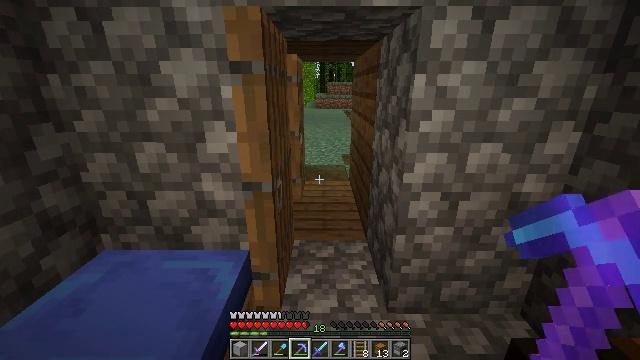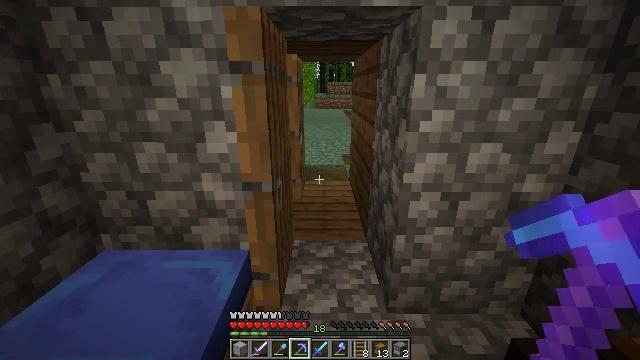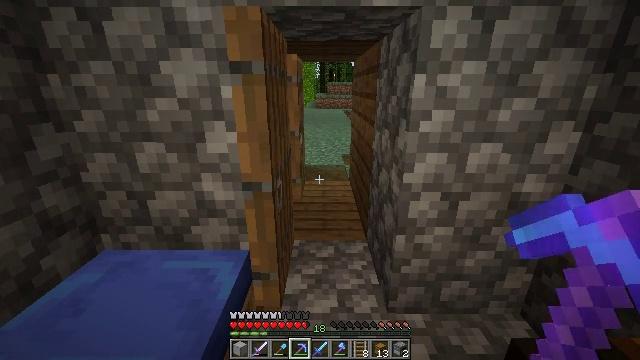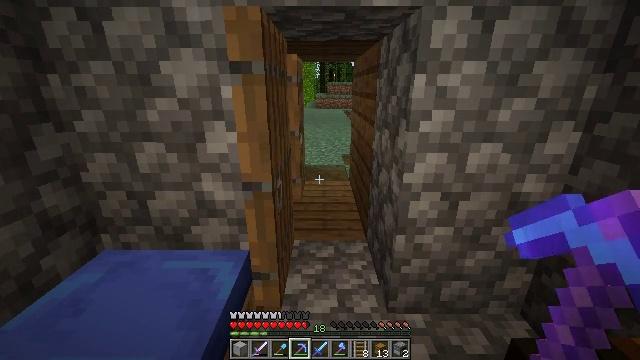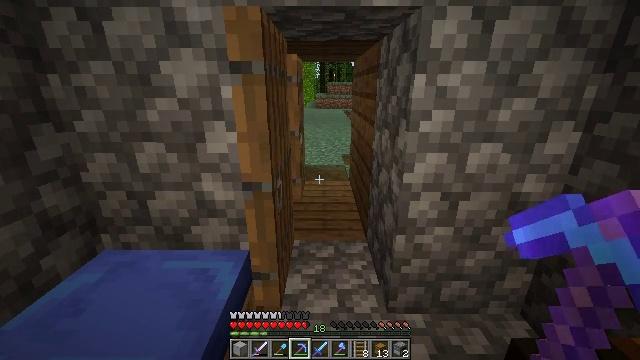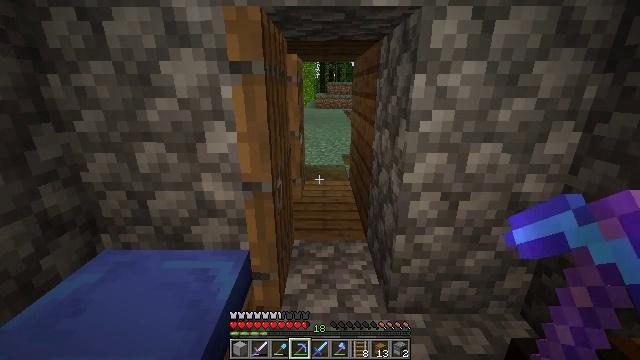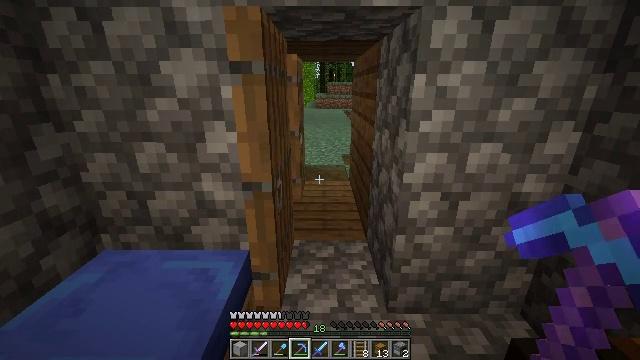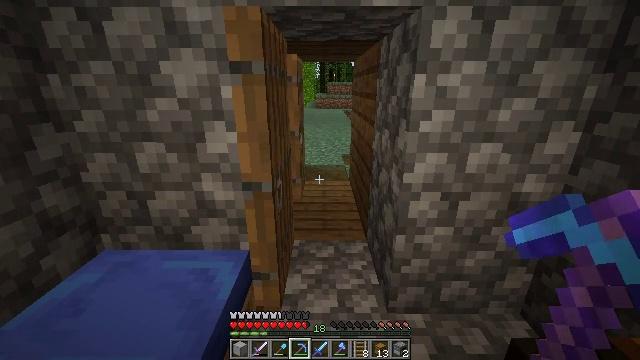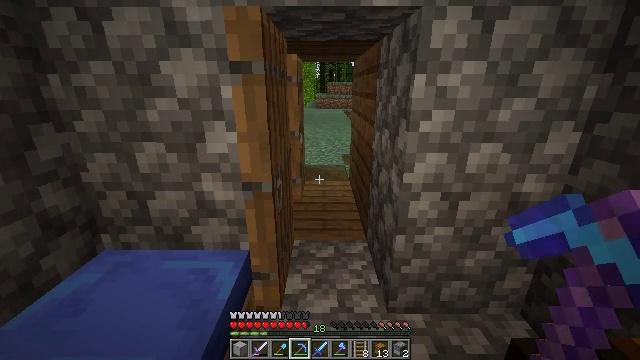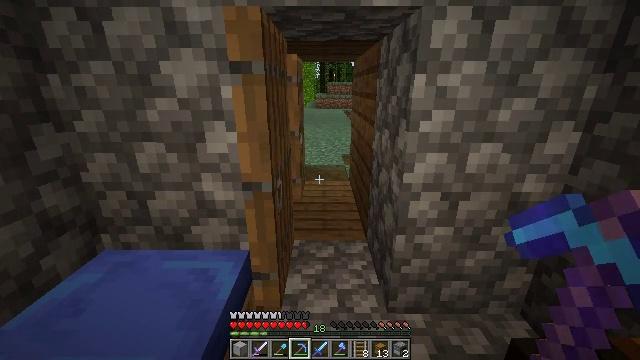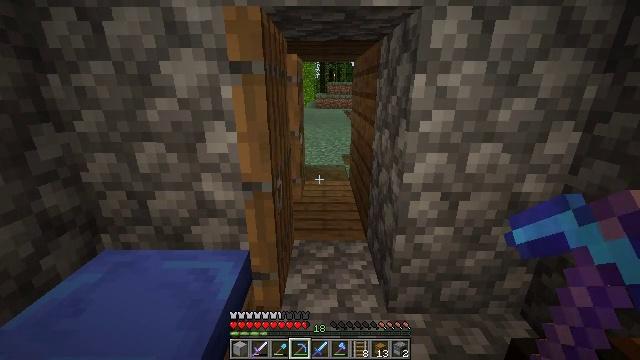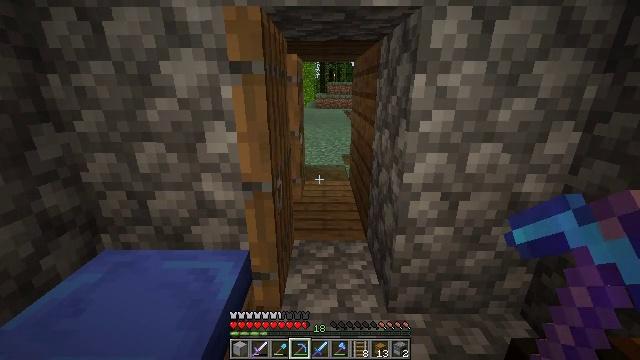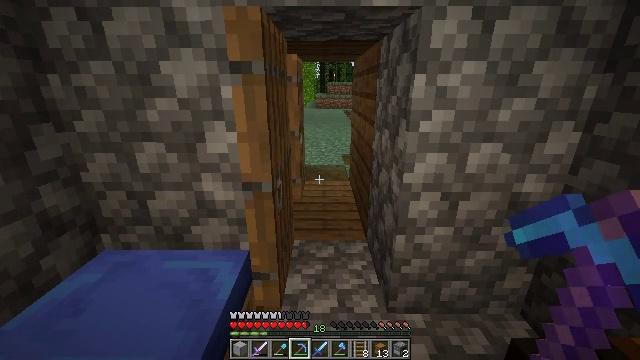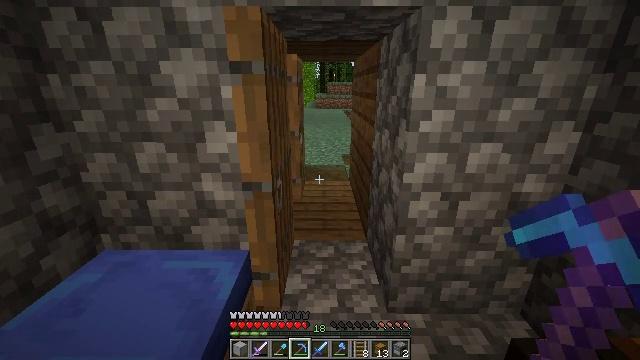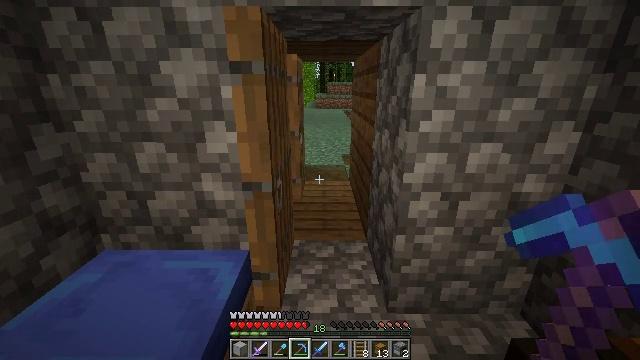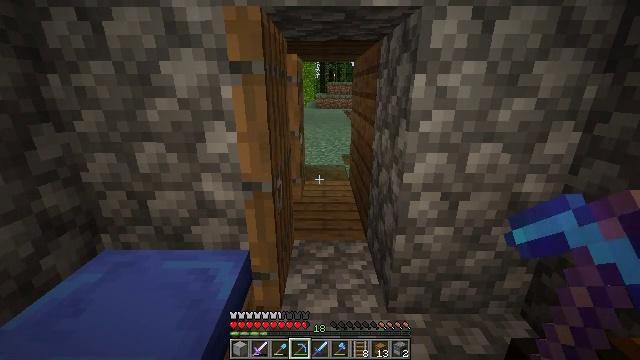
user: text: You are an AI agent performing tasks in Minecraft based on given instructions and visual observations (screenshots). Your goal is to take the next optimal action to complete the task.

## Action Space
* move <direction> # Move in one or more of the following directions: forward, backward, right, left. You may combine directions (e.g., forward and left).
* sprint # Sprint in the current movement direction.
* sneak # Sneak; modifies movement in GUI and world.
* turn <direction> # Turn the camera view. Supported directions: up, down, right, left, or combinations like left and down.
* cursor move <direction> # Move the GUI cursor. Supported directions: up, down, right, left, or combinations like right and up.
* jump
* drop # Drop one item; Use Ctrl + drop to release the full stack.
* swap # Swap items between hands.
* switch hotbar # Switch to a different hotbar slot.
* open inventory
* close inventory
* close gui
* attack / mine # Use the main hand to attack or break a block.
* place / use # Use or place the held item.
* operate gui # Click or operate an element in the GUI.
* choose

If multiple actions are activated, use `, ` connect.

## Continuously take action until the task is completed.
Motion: motion action
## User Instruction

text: Break the smooth stone to collect it.
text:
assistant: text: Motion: no_op
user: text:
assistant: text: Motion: no_op
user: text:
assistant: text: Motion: no_op
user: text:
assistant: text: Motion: no_op
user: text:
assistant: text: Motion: no_op
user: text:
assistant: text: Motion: no_op
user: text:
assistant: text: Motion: no_op
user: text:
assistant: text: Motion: no_op
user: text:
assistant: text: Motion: no_op
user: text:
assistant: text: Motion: no_op
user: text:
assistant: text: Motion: no_op
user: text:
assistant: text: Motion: no_op
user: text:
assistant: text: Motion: no_op
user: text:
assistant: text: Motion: no_op
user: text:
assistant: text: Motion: no_op
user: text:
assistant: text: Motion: no_op
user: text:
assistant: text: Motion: no_op
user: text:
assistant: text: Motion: no_op
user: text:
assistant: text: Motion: no_op
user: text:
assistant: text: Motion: no_op
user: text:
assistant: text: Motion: no_op
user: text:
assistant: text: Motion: no_op
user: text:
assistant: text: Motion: no_op
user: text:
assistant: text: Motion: no_op
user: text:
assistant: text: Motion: no_op
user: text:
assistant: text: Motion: no_op
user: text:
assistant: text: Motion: no_op
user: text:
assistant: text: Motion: no_op
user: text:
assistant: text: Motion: no_op
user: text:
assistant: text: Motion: no_op